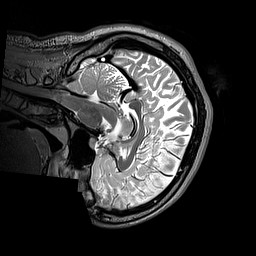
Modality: T2w
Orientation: sagittal
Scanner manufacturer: siemens
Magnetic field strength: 3 T
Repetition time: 3.2 s
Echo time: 0.406 s